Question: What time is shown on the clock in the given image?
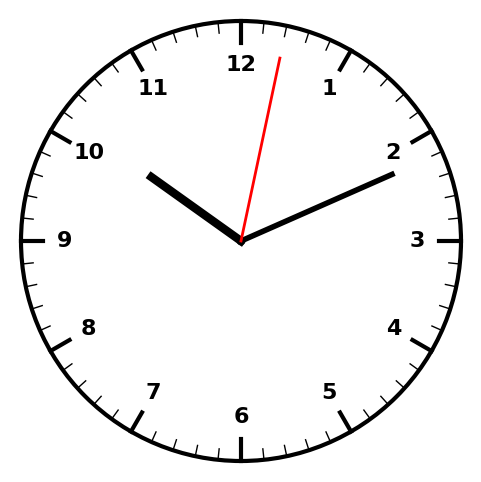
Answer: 10:11:02